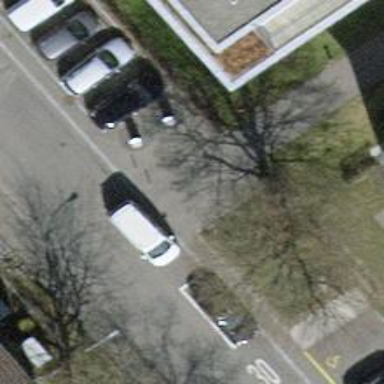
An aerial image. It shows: Bollard barrier.